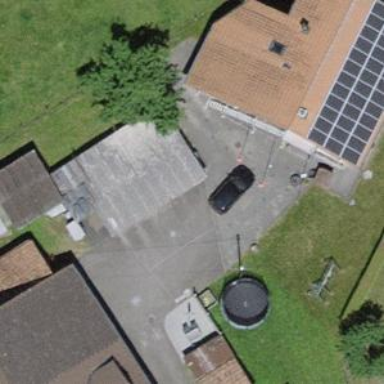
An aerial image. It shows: Group of garages.